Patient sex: F
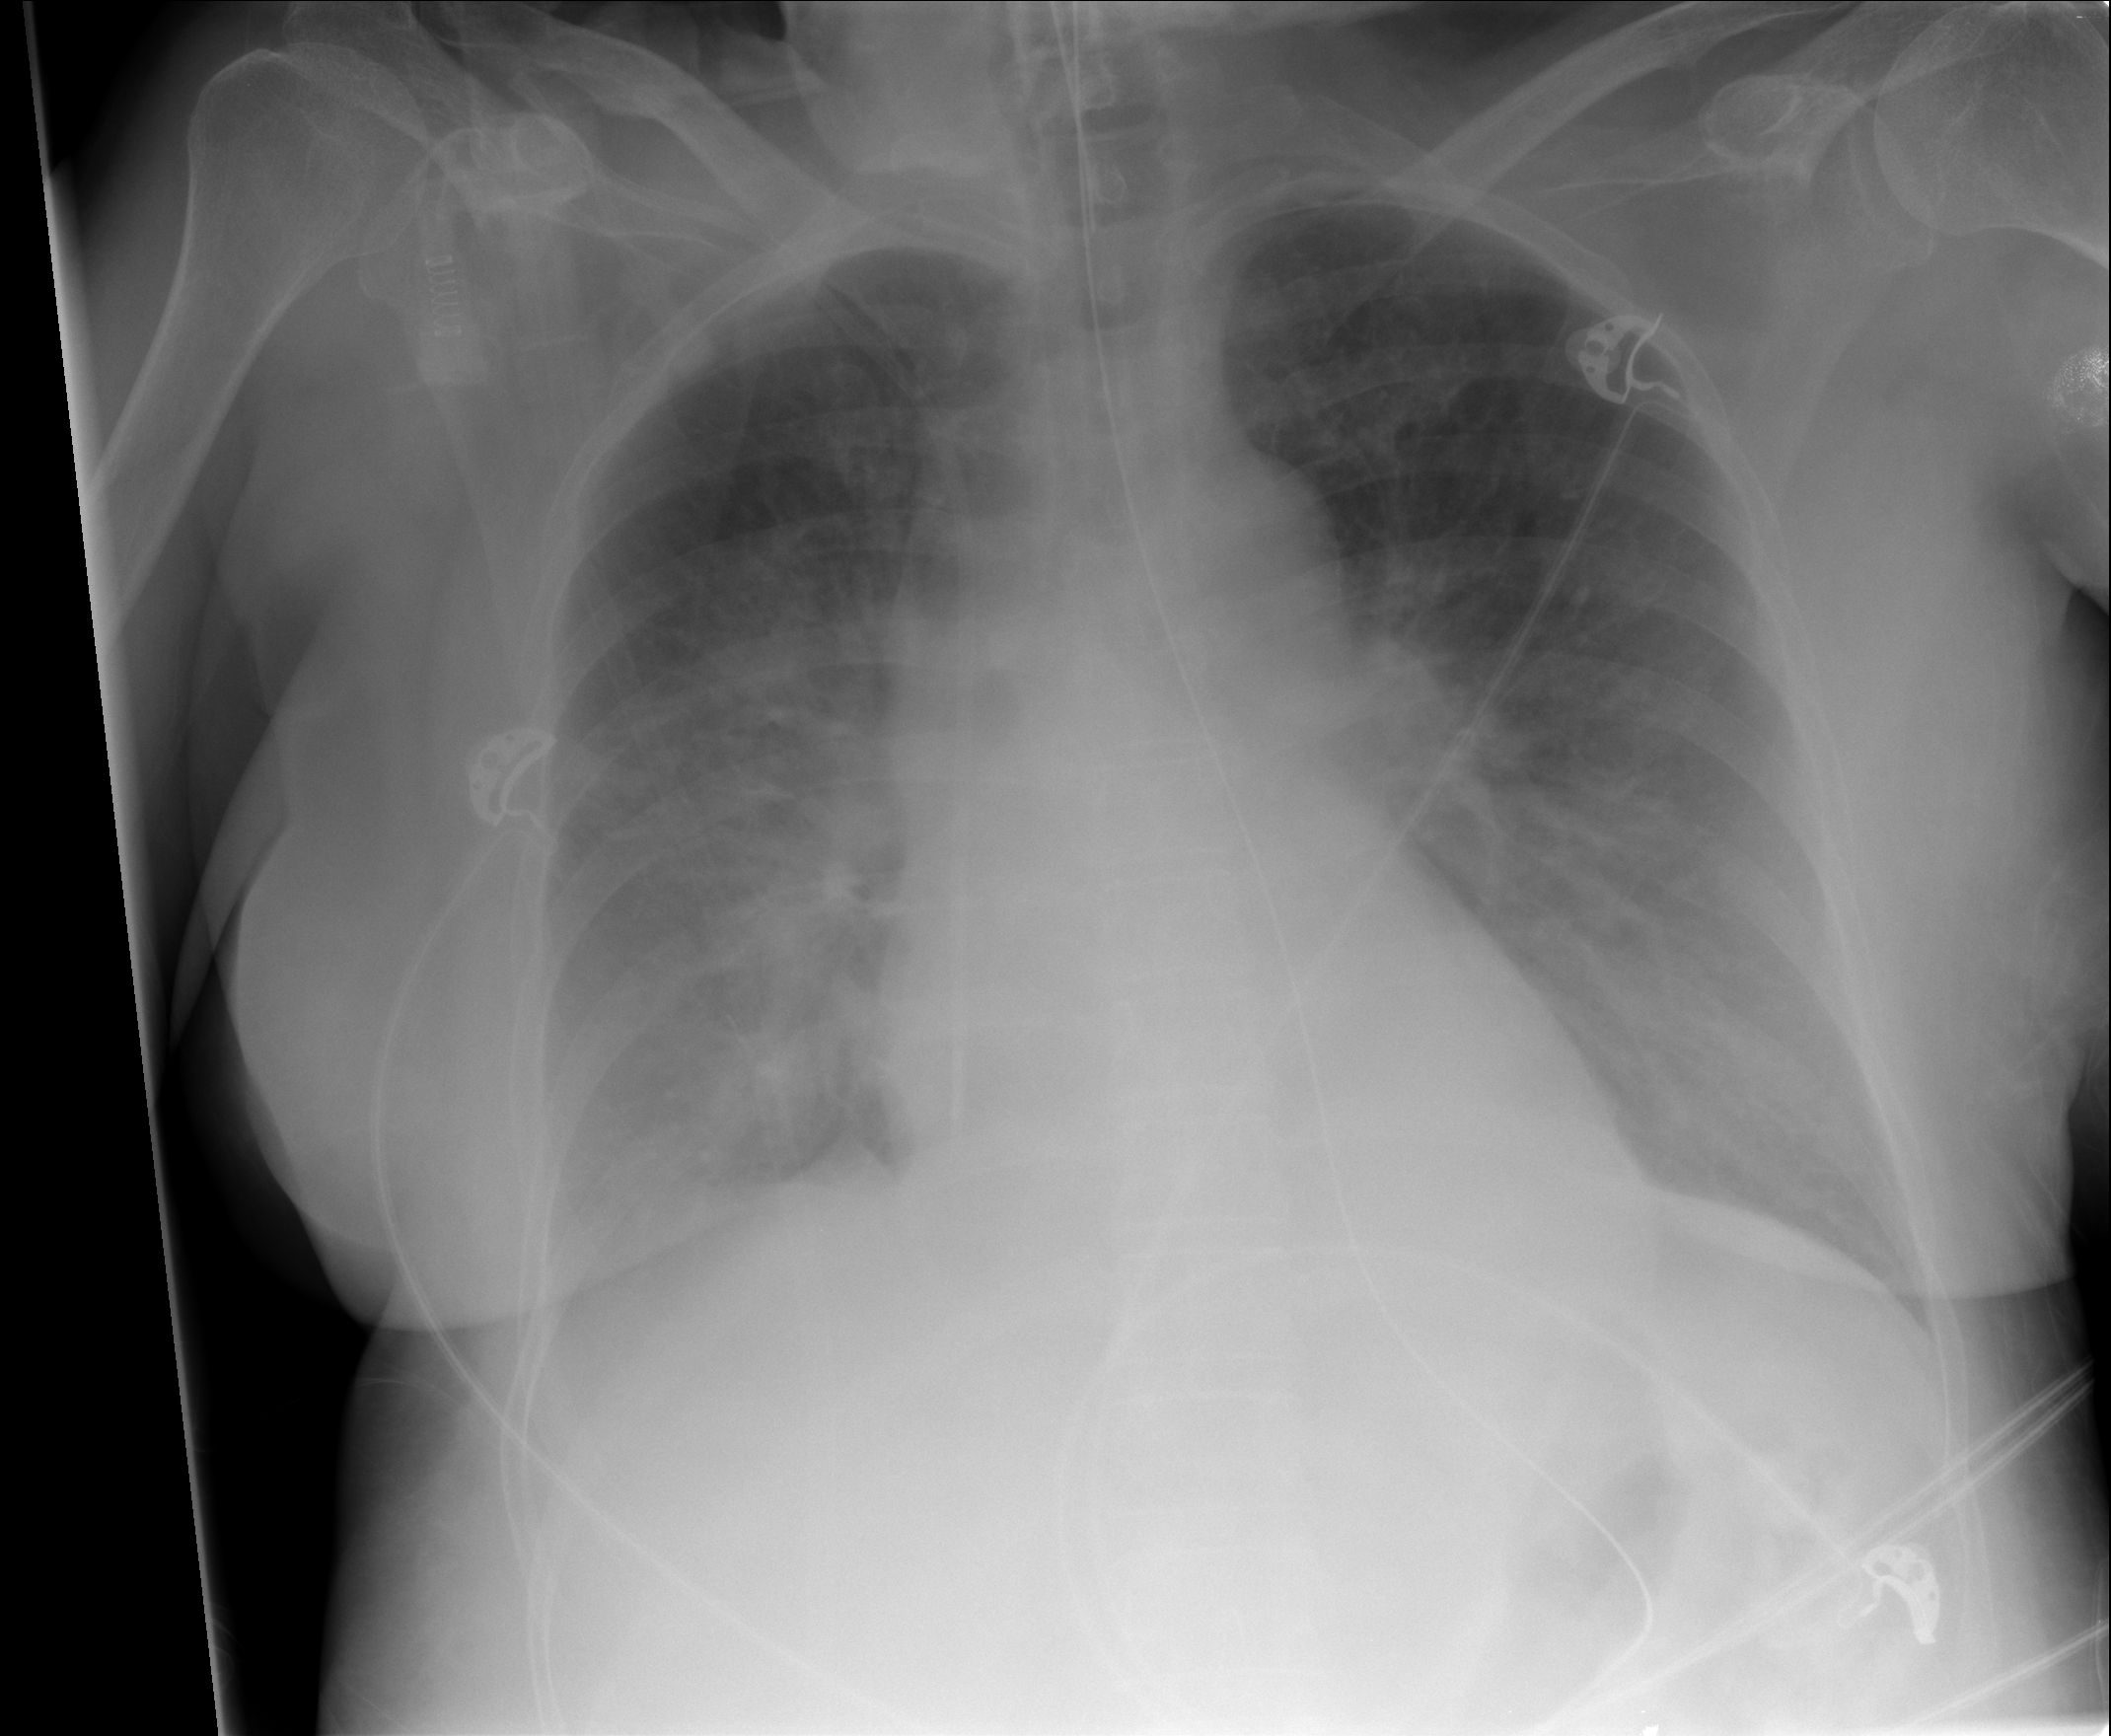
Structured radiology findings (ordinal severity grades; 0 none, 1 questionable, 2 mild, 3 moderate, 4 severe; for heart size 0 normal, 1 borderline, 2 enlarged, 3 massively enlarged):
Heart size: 0
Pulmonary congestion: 3
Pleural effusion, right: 2
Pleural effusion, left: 2
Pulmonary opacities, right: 3
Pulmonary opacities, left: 3
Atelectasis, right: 2
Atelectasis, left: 2